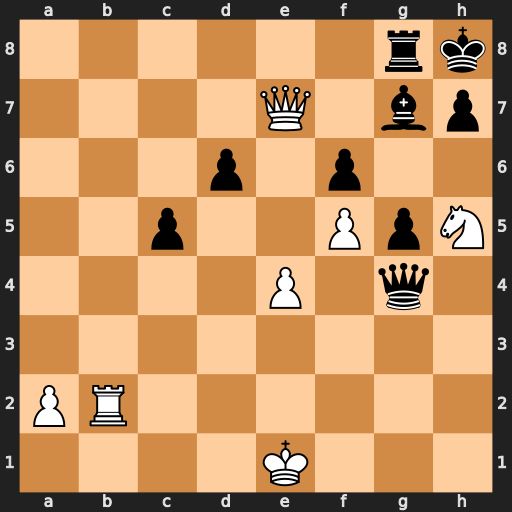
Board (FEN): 6rk/4Q1bp/3p1p2/2p2PpN/4P1q1/8/PR6/4K3
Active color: w
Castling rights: -
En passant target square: -
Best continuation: Qxg7+ Rxg7 Rb8+ Rg8 Rxg8+ Kxg8 Nxf6+ Kf7 Nxg4